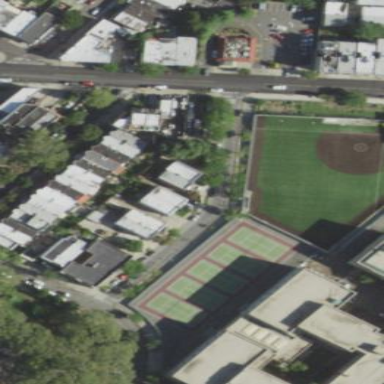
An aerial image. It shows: Baseball pitch for leisure land activities.